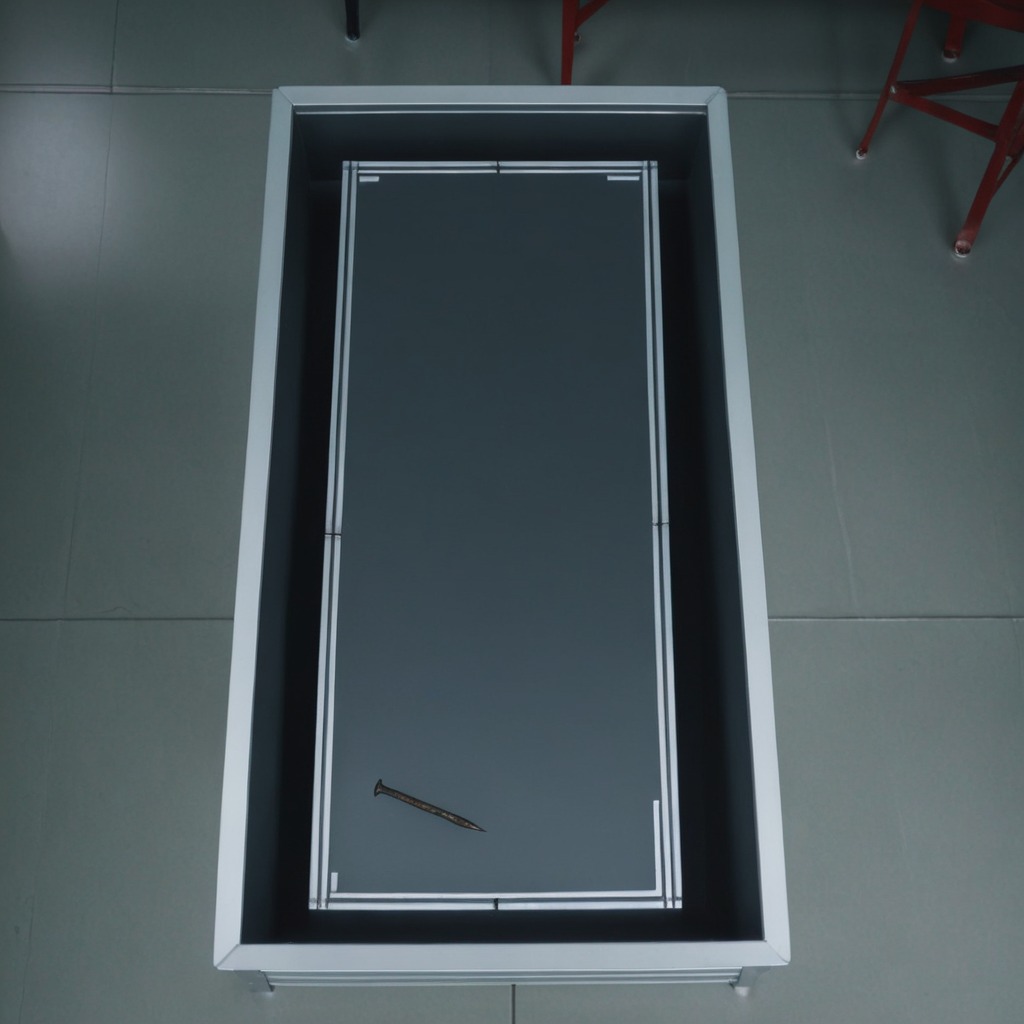
An iron nail is lying on a toolbox surface in an airplane hangar workshop 8K.